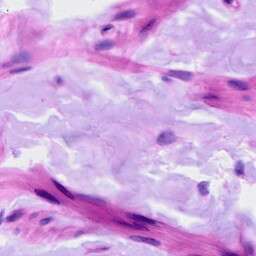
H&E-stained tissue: Ovarian